Aerial crown-view tile of a tropical tree (Barro Colorado Island, Panama), acquired 20240813:
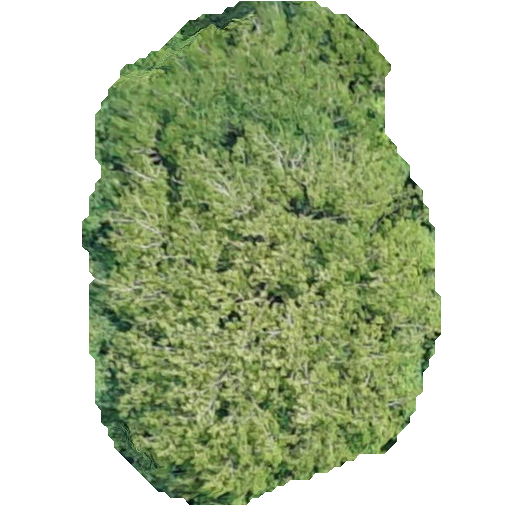
Species: Jupunba macradenia
GBIF accepted scientific name: Jupunba macradenia
Crown area: 214.524 m²